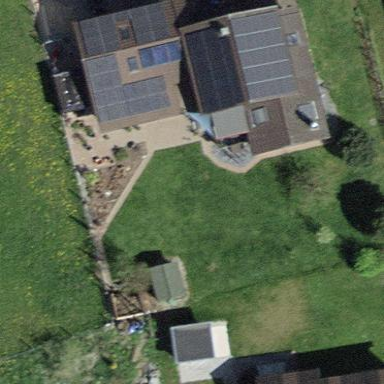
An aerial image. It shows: Residential building with solar photovoltaic panel generator placed on the roof.